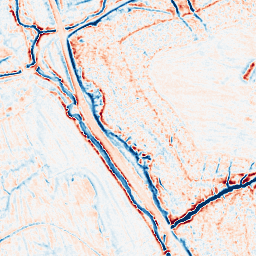
Category: multiscale
Decomposition family: dog_multiscale
Decomposition parameters: sigma_ratio: 1.6
n_scales: 3
base_sigma: 0.5
Upsampling method: quadratic
Upsampling parameters: scale: 4
Upsampling scale: 4